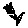
Label: flower